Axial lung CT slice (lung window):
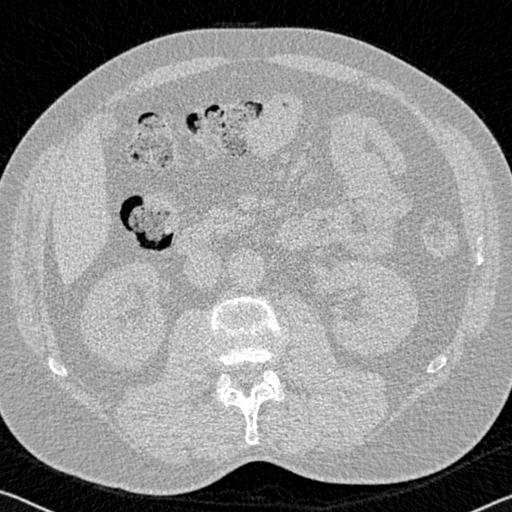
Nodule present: no